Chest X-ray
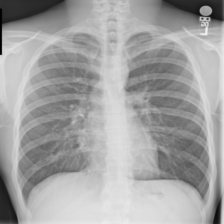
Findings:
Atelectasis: negative
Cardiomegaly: negative
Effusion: negative
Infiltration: negative
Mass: negative
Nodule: negative
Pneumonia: negative
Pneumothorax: negative
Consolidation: negative
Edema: negative
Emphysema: negative
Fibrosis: negative
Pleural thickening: negative
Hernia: negative